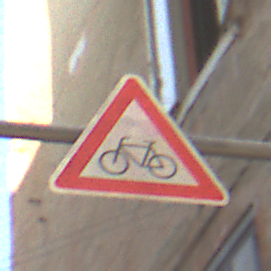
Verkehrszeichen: RadverkehrRechts
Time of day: Midday
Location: Outdoor (Urban)
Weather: Clear
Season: NotSpecified
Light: Natural